Aerial crown-view tile of a tropical tree (Barro Colorado Island, Panama), acquired 20250818:
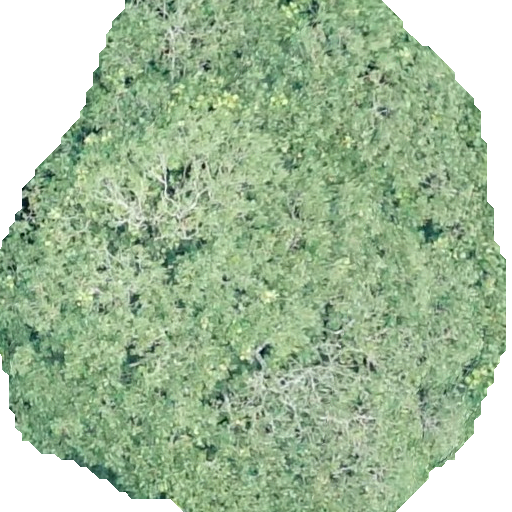
Species: Dipteryx oleifera
GBIF accepted scientific name: Dipteryx oleifera
Crown area: 325.667 m²